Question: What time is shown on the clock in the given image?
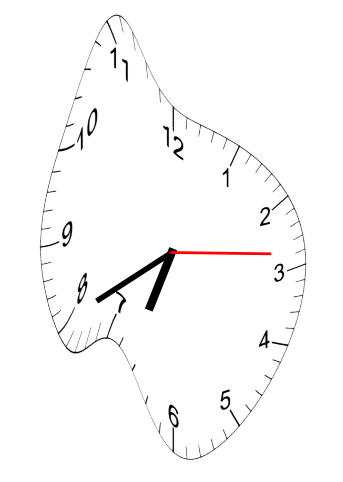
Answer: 06:40:14